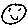
Label: smiley face